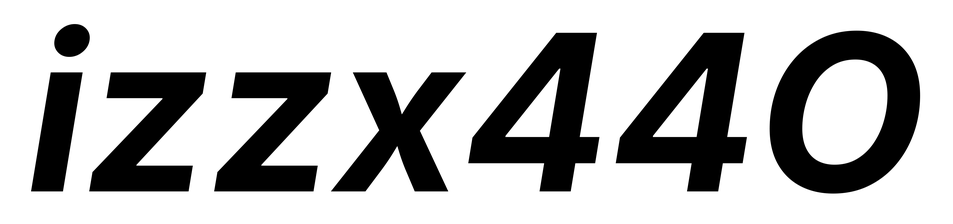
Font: Inter-Italic_Bold_Italic